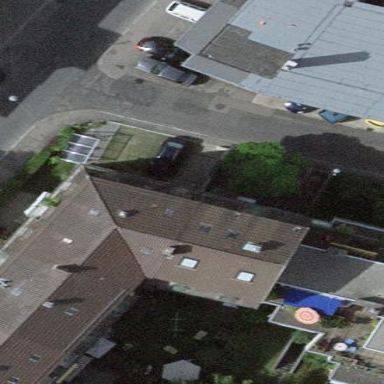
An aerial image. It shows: Apartments building with mansard roof.